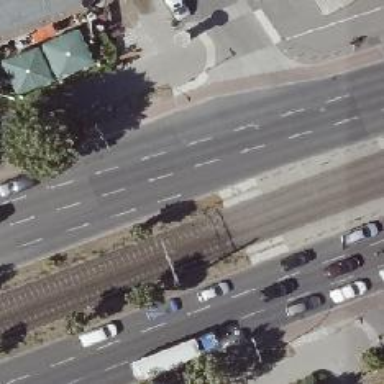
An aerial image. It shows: Asphalt footpath with unmarked crossing.